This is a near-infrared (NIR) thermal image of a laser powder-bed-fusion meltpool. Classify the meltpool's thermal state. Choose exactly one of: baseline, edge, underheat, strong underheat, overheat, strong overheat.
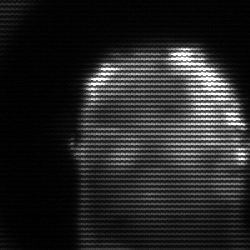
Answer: baseline